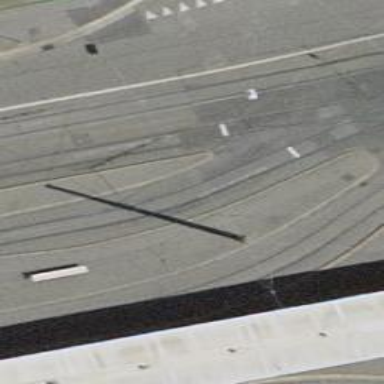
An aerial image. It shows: Tram stop with public transport stop position.